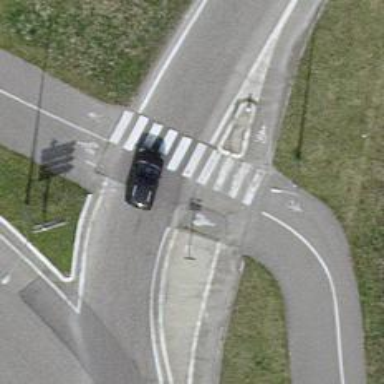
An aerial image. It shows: Asphalt cycleway with asphalt footway alongside it.